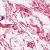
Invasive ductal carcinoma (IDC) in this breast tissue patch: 0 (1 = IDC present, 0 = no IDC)